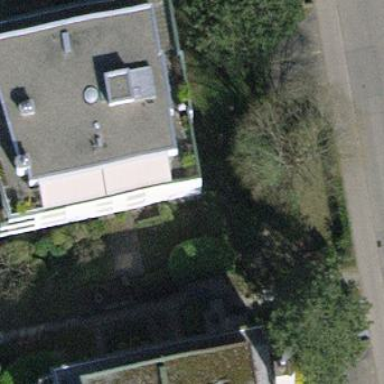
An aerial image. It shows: The building has flat roof oriented across.